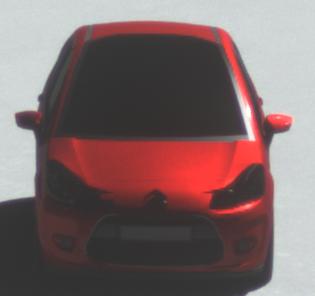
Make: Citroen
Model: C3 1.1
Detailed model: C3 (II)
Model produced from: 2010/01
Model produced until: 2012/03
Doors: 5
Color: red
Road condition: dry road
Daytime: midday
Contrast: high contrast